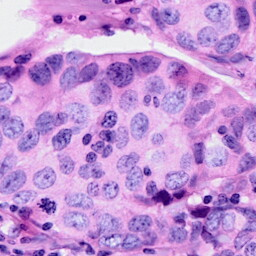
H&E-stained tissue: Breast